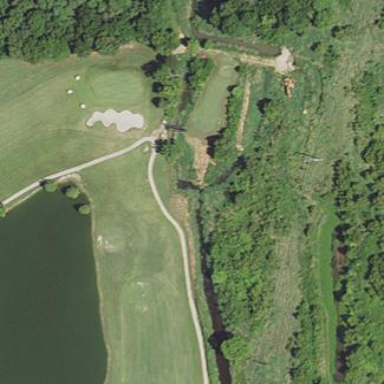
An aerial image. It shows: Water hazard on golf course. The hazard is natural water feature.